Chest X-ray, PA view. Patient: 57 years old, sex M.
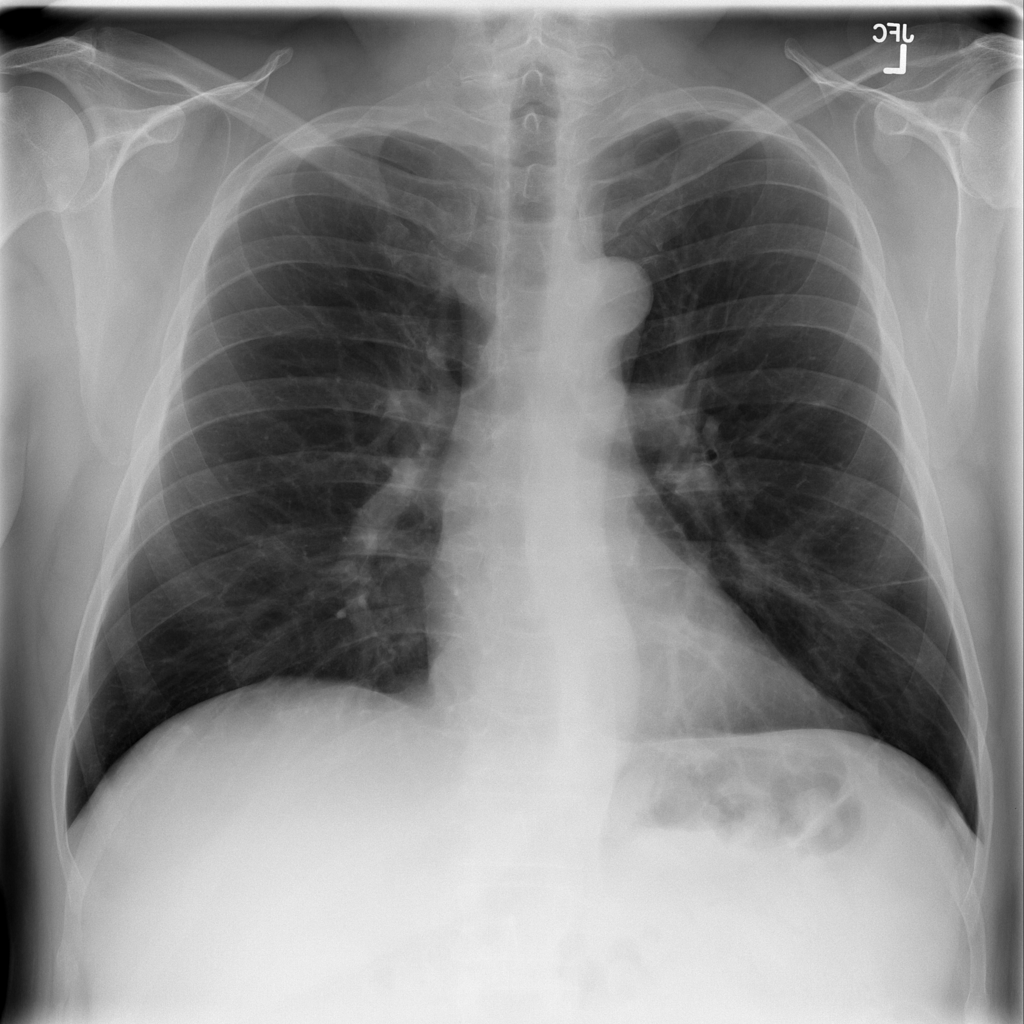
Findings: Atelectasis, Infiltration